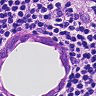
Metastatic tissue present: yes